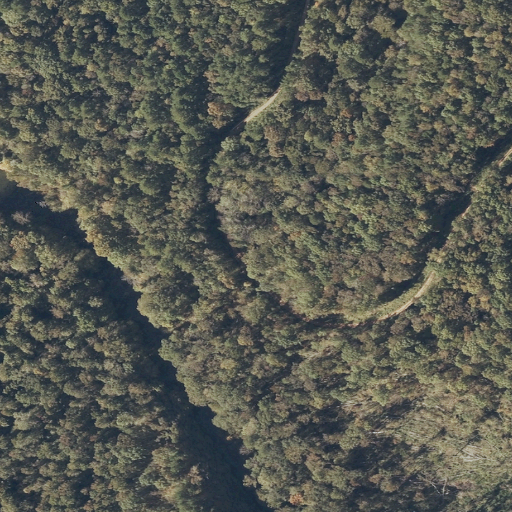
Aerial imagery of valley in Alabama named Hanty Hollow containing deciduous forest, woody wetlands, mixed forest, and evergreen forest